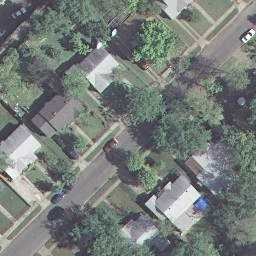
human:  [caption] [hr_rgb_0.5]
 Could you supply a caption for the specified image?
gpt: Many houses arranged neatly surrounded by verdant trees in the medium residential area .

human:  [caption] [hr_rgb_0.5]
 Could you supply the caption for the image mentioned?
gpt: A medium residential area with many houses arranged neatly .

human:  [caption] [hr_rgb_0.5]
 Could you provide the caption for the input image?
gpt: It is a medium residential area with a road goes through this area .

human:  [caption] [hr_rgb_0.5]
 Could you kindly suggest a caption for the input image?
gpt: A medium residential area with plants flurish .

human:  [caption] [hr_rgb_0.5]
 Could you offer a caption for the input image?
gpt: This is a medium residential area with a road goes through this area .